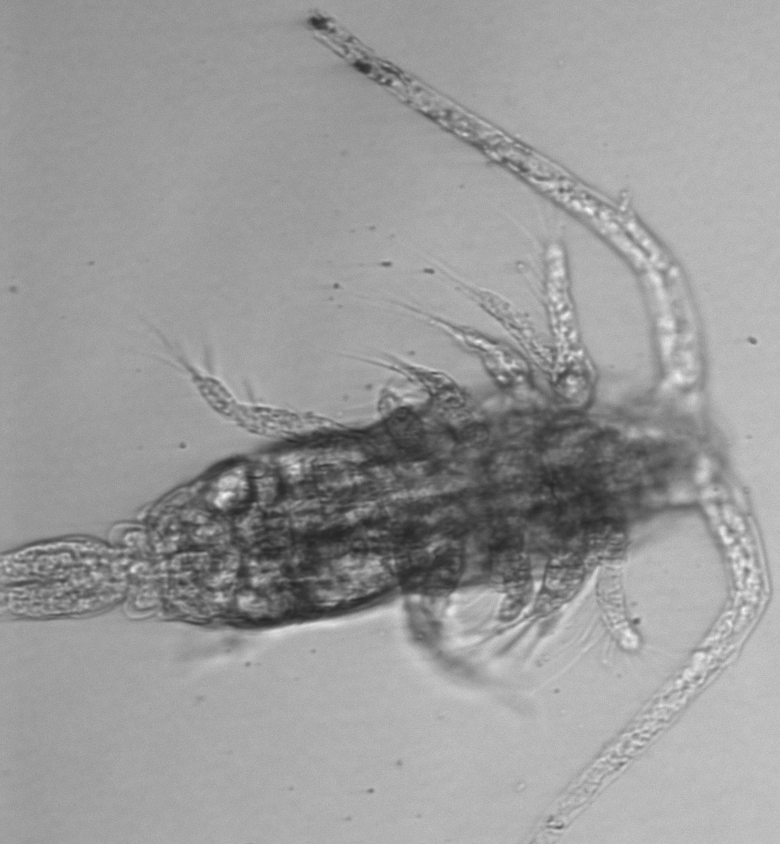
Label: zooplankton